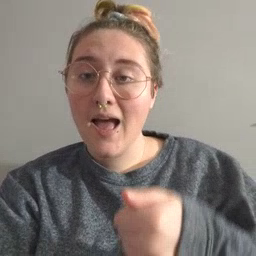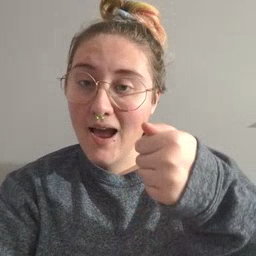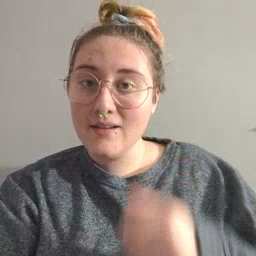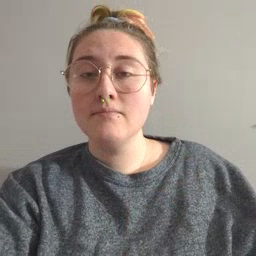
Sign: hide